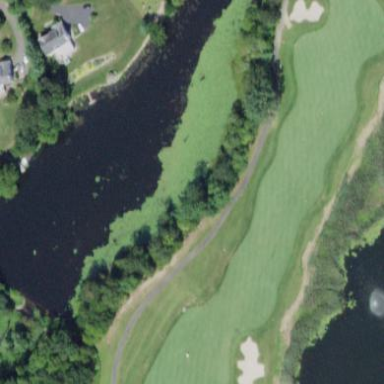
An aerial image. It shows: Grassy area designated as golf fairway.